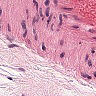
Metastatic tissue present: no